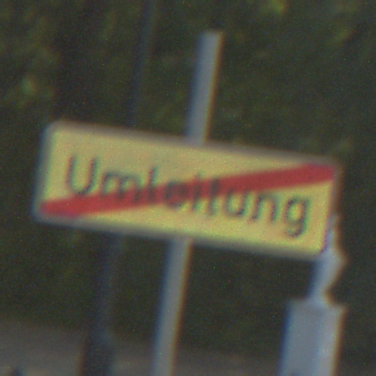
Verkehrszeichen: EndeDerUmleitungsankuendigung
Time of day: MorningAfternoon
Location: Outdoor (Suburban)
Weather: Clear
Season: NotSpecified
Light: Natural